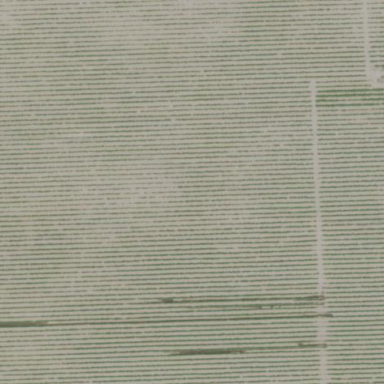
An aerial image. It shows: Vineyard growing grapes.